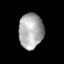
Tissue: prostate
Cell type: T cells
Senescence score: 0.3513
Nuclear area (px): 842
Mean DAPI intensity: 170.922